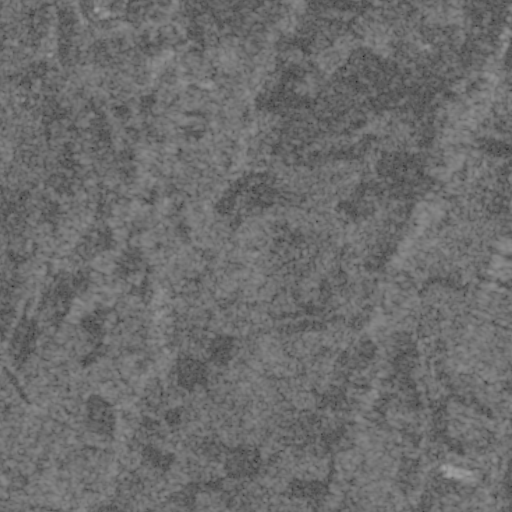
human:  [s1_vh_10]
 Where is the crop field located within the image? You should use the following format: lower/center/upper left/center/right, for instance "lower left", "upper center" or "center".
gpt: The crop field is located in the upper left of the image.
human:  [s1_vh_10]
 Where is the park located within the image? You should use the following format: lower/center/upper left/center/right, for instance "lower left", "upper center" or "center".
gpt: The park is located in the lower right of the image.
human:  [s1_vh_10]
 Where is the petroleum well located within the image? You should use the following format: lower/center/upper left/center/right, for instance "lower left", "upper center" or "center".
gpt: The petroleum well is located in the center right of the image.
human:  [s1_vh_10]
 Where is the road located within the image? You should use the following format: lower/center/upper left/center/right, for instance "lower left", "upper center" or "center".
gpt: There is no road in the image.

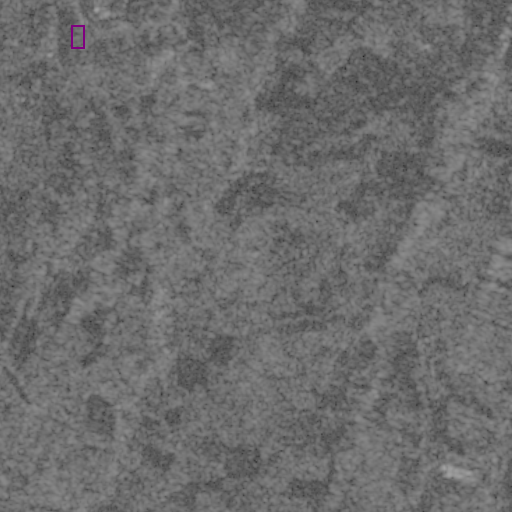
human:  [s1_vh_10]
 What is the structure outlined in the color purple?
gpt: The structure outlined in purple is a crop field.
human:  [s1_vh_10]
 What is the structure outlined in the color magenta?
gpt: There is no magenta outline.